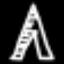
Label: The Eiffel Tower